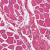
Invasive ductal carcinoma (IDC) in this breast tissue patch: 0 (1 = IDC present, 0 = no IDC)